Question: With <URL> even though data are available. I think I may be doing something wrong when clearing and then updating the nodes on a selection change, but it's strange to me that is works some of the time. Any help is greatly appreciated.
<URL>
'''
var selectedCode = '0';
function updateNodes() {
// Update the links and the nodes any time the data changes
svg.selectAll('g').remove();
links = allData[0][selectedCode];
// Compute the distinct nodes from the links.
links.forEach(function (link) {
link.source = nodes[link.source] || (nodes[link.source] = {name: link.source});
link.target = nodes[link.target] || (nodes[link.target] = {name: link.target});
});
force = d3.layout.force()
.nodes(d3.values(nodes))
.links(links)
.size([width, height])
.linkDistance(80)
.charge(-400)
.on("tick", tick)
.start();
path = svg.append("g").selectAll("path")
.data(force.links())
.enter().append("path")
.attr("class", "link relationship")
.attr("marker-end", "url(#relationship)");
circle = svg.append("g").selectAll("circle")
.data(force.nodes())
.enter().append("circle")
.attr('class', "generic")
.attr("r", 8)
.call(force.drag);
}
function tick() {
// Use elliptical arc path segments to doubly-encode directionality.
path.attr("d", linkArc);
circle.attr("transform", transform);
}
function linkArc(d) {
var dx = d.target.x - d.source.x,
dy = d.target.y - d.source.y,
dr = Math.sqrt(dx * dx + dy * dy);
return "M" + d.source.x + "," + d.source.y + "A" + dr + "," + dr + " 0 0,1 " + d.target.x + "," + d.target.y;
}
function transform(d) {
return "translate(" + d.x + "," + d.y + ")";
}
function clearNodes() {
nodes = {};
links = [];
force.start();
d3.timer(force.resume);
}
function codeChange() {
selectedCode = this.value;
clearNodes();
updateNodes();
}
'''
Missing Node Relationship Image:

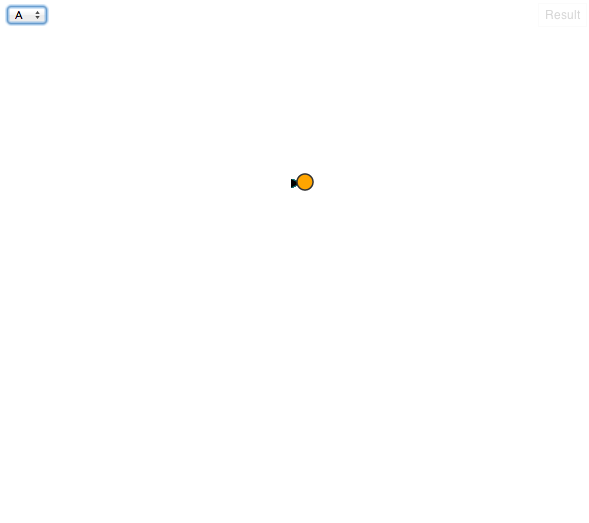
Answer: The problem you were having is that your original data, 'allData', was being changed by the computation of links and nodes at each data change iteration. After all, you set 'links = cloneData[0][selectedCode];'. You need to clone 'allData' before each data change.
'''
function codeChange() {
selectedCode = this.value;
cloneData = clone(allData); // added
clearNodes();
updateNodes();
}
'''
Here is a <URL>.
NOTE: I also removed one of your dropdown choices since you only have 3 sets of data in 'allData'. That was not the cause of your problems, per above, but it was throwing errors whenever you selected the inexistent set.